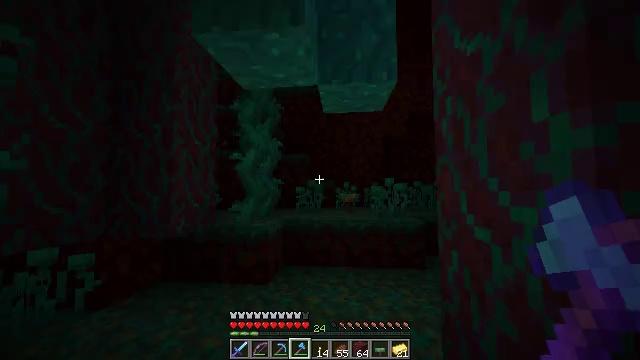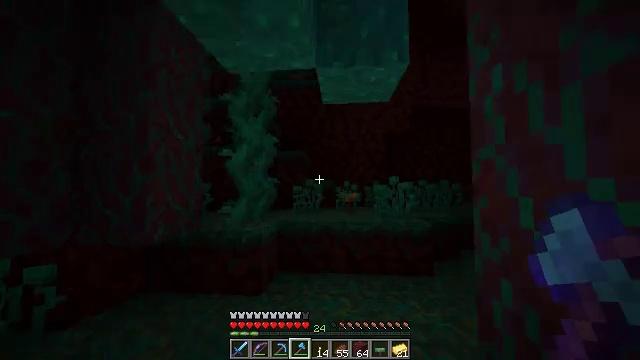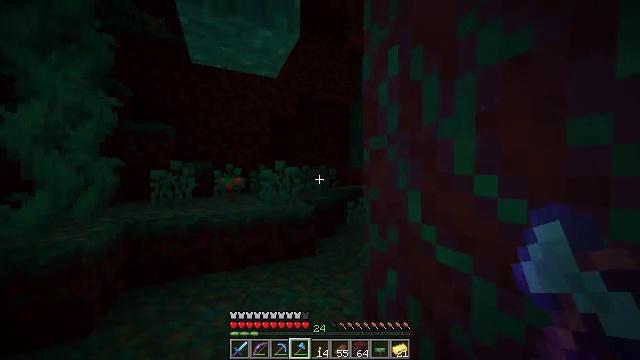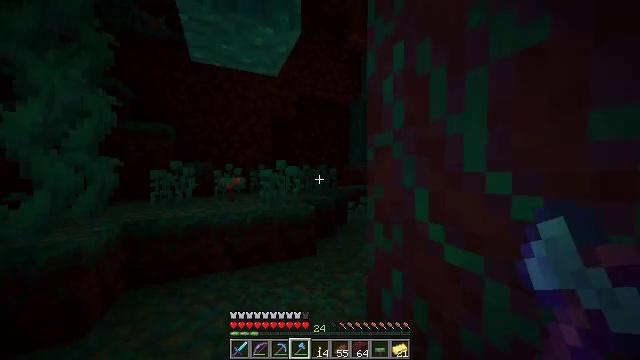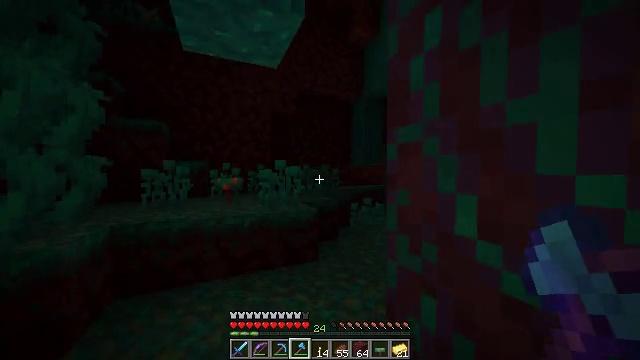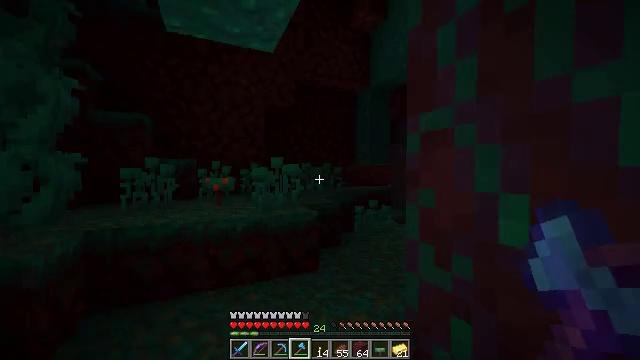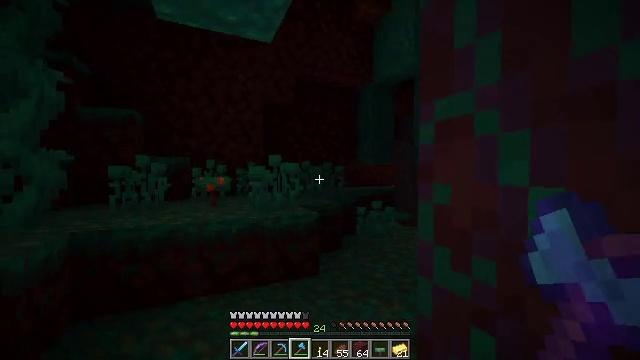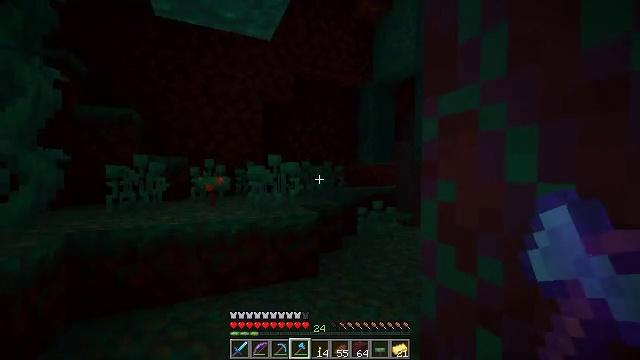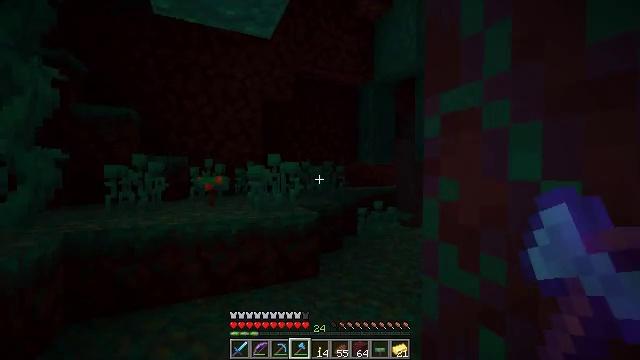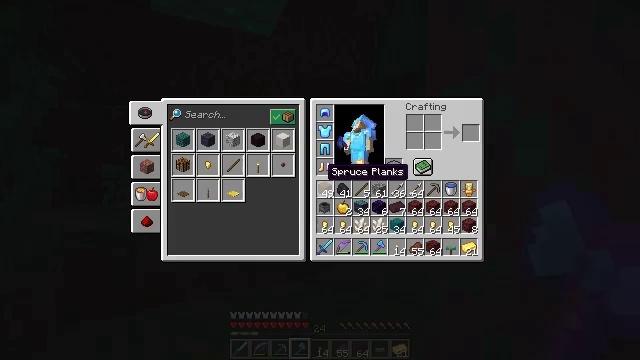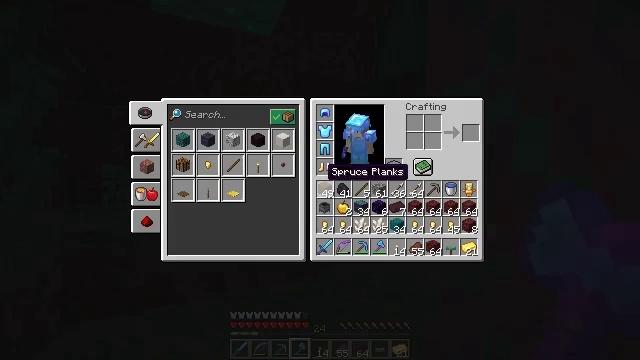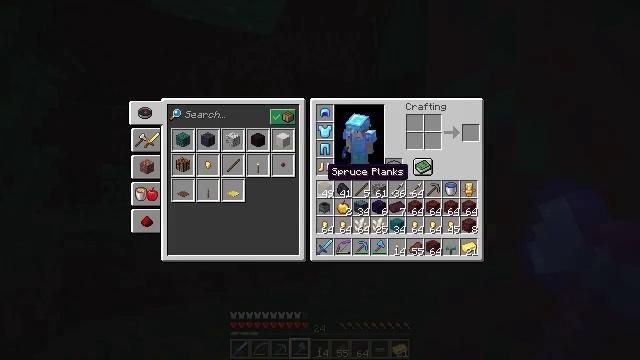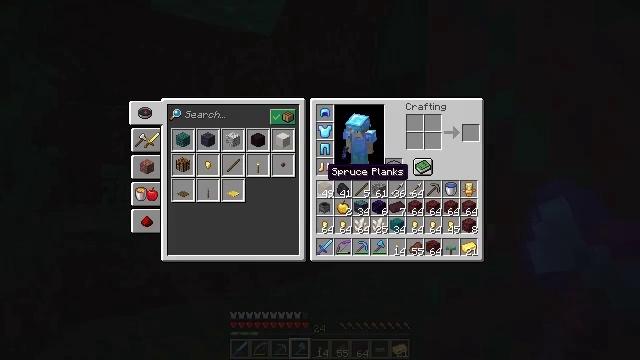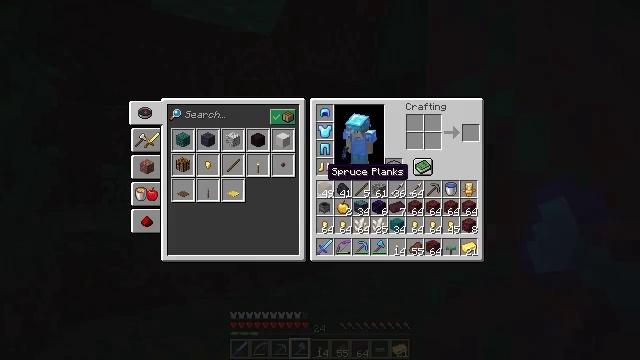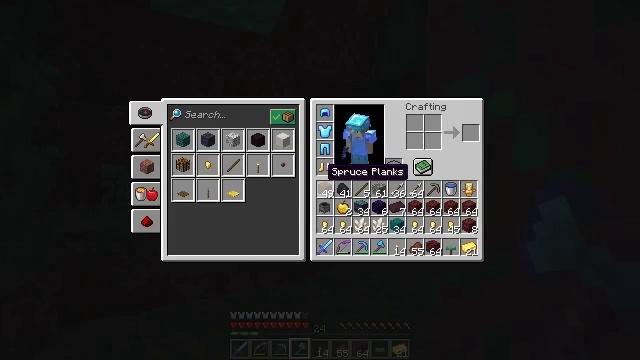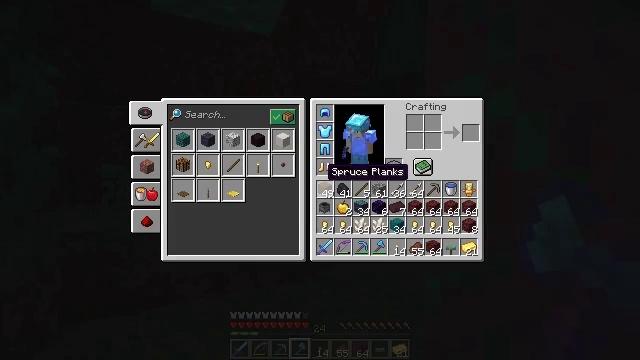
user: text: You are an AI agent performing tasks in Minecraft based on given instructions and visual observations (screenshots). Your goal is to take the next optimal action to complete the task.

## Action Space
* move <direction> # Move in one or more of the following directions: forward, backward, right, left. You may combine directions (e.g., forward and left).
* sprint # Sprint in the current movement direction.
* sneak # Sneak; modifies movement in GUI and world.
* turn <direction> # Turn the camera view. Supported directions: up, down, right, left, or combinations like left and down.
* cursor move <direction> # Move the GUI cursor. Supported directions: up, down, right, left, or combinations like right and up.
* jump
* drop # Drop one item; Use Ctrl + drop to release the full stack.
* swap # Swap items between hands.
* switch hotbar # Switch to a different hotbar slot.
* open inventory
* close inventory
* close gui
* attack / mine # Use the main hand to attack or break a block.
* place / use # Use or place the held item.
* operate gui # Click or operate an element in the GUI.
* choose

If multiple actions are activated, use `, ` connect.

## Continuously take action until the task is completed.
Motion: motion action
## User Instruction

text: Collect warped stem for crafting.
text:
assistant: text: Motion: move forward
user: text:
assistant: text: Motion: move forward, turn right and down
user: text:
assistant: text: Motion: no_op
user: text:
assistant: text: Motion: no_op
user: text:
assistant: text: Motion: no_op
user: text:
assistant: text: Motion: no_op
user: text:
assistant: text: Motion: no_op
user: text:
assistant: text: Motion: no_op
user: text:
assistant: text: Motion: open inventory
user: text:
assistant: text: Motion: open inventory
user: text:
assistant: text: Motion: no_op
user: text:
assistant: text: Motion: no_op
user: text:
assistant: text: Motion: no_op
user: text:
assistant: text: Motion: no_op
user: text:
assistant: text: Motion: no_op
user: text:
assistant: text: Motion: no_op
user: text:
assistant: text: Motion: no_op
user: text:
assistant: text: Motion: no_op
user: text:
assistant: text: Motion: no_op
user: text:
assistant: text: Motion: no_op
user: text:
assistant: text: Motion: no_op
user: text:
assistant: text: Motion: no_op
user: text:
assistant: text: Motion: move forward, turn right
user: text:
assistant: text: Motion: move forward, turn right
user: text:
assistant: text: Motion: move forward
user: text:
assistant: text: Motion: move forward, turn right and up
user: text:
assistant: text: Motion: move forward
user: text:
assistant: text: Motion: move forward
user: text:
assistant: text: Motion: move forward
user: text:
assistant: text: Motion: move forward, turn right and down